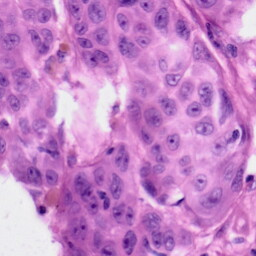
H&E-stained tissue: Skin